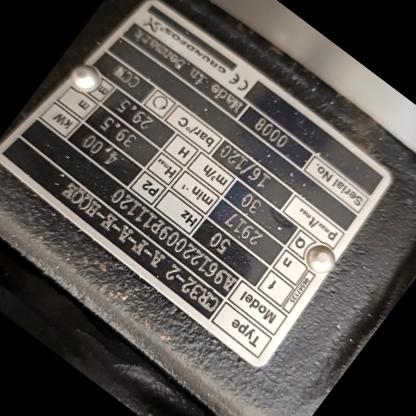
Klasa: tabliczka-znamionowa